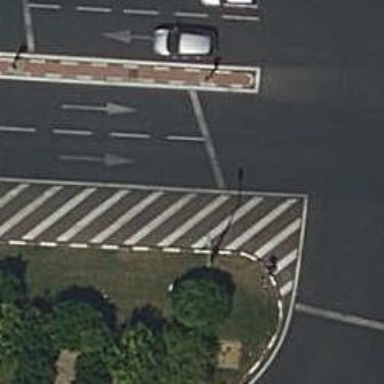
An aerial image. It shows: Road with traffic signals.